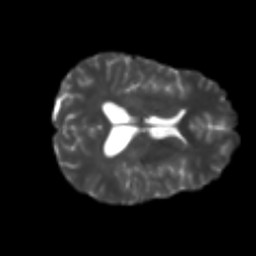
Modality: T2w
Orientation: axial
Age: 26
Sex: male
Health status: healthy
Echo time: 0.074 s